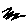
Label: zigzag